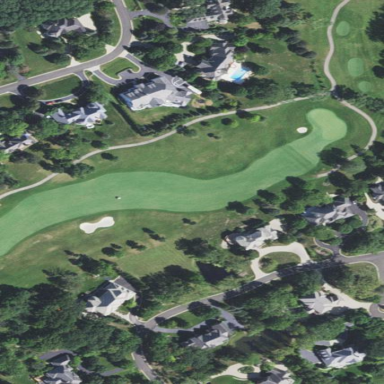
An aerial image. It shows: Golf fairway surrounded by grass.